Field crop: maize
Growth stage: 1
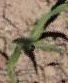
Species: maize